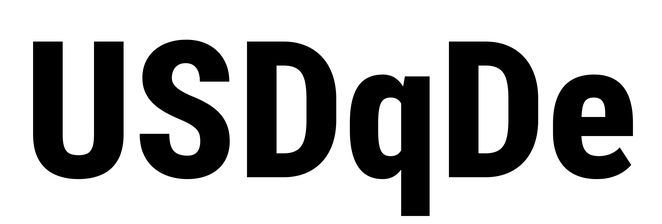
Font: Roboto_Condensed_ExtraBold